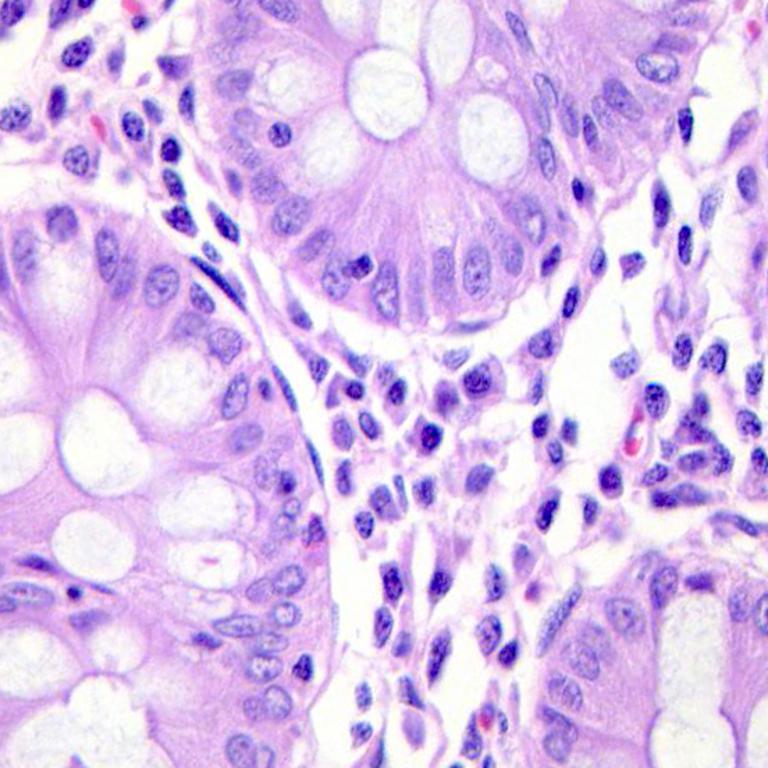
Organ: colon
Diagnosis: benign